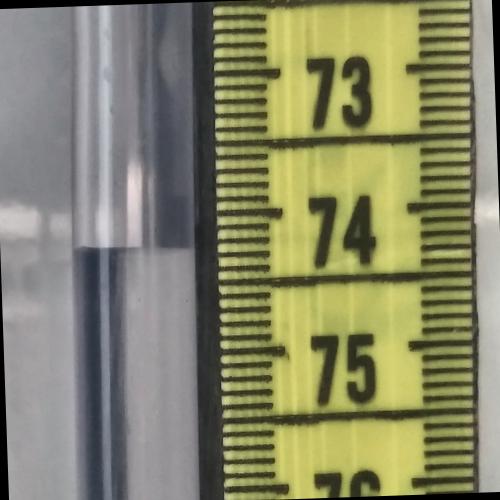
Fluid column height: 74.2 cm